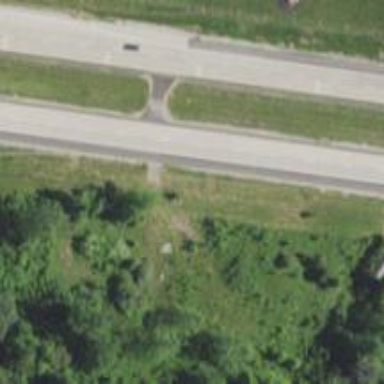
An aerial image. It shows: Expressway with asphalt surface and classified as primary highway.